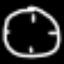
Label: clock